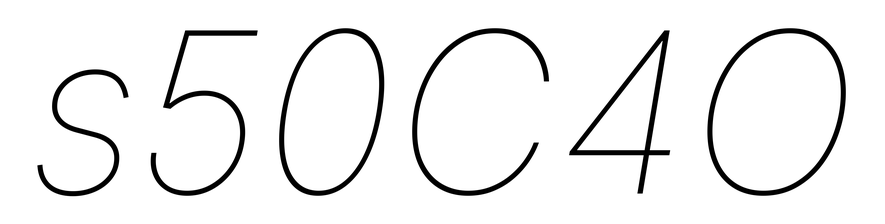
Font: Inter-Italic_Thin_Italic